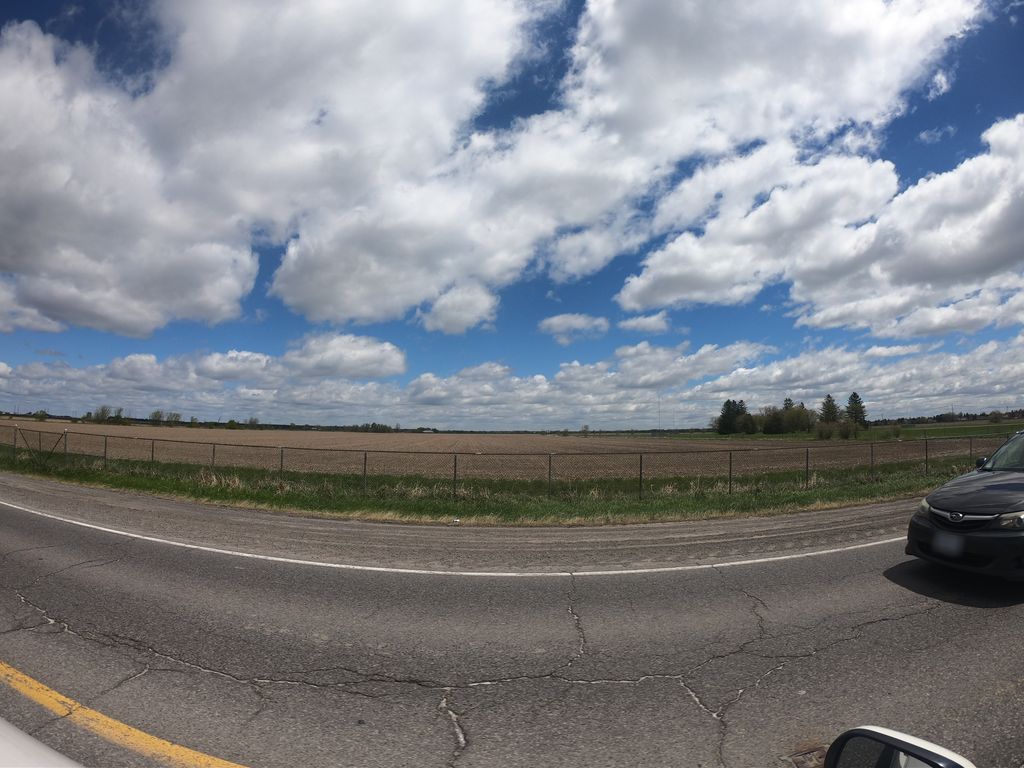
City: ottawa-gatineau